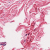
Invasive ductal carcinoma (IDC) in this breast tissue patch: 0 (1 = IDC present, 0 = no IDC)